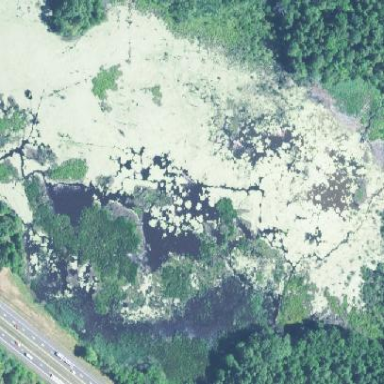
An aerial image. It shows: Wetland area.